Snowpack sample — Snodgrass Mountain, Crested Butte, Colorado (2/4/25, 12:06 PM MST)
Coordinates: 38.923, -106.968
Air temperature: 35 °F
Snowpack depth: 80 cm
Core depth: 80 cm
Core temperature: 32 °F
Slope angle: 14°, slope face: 78°
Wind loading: low
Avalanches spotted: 0
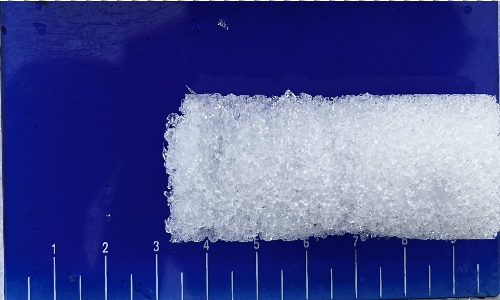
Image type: core
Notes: No avalanches nearby, unusually warm weather for the last month reported by residents, Collected 25 yards from treeline